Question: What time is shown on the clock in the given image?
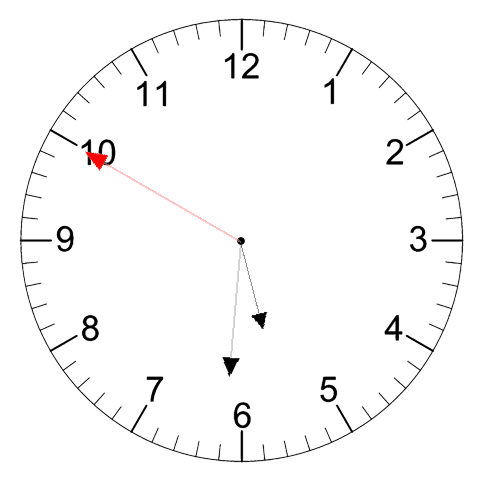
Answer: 05:30:50